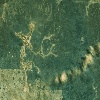
Label: land